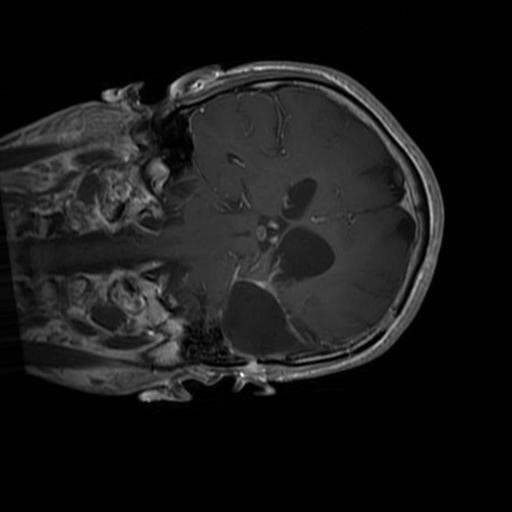
Label: brain_glioma